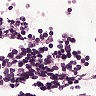
Metastatic tissue present: no